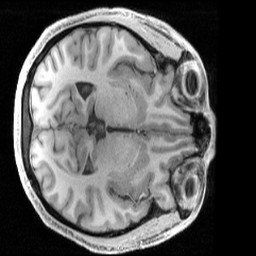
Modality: T1w
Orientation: axial
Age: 38
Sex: male
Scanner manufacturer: siemens
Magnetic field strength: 3 T
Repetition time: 2.4 s
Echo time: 0.00231 s